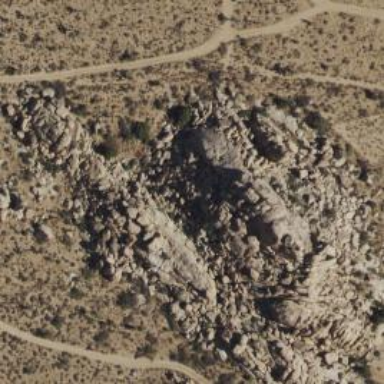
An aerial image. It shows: Landscape of bare rock.